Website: home-depot
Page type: payment
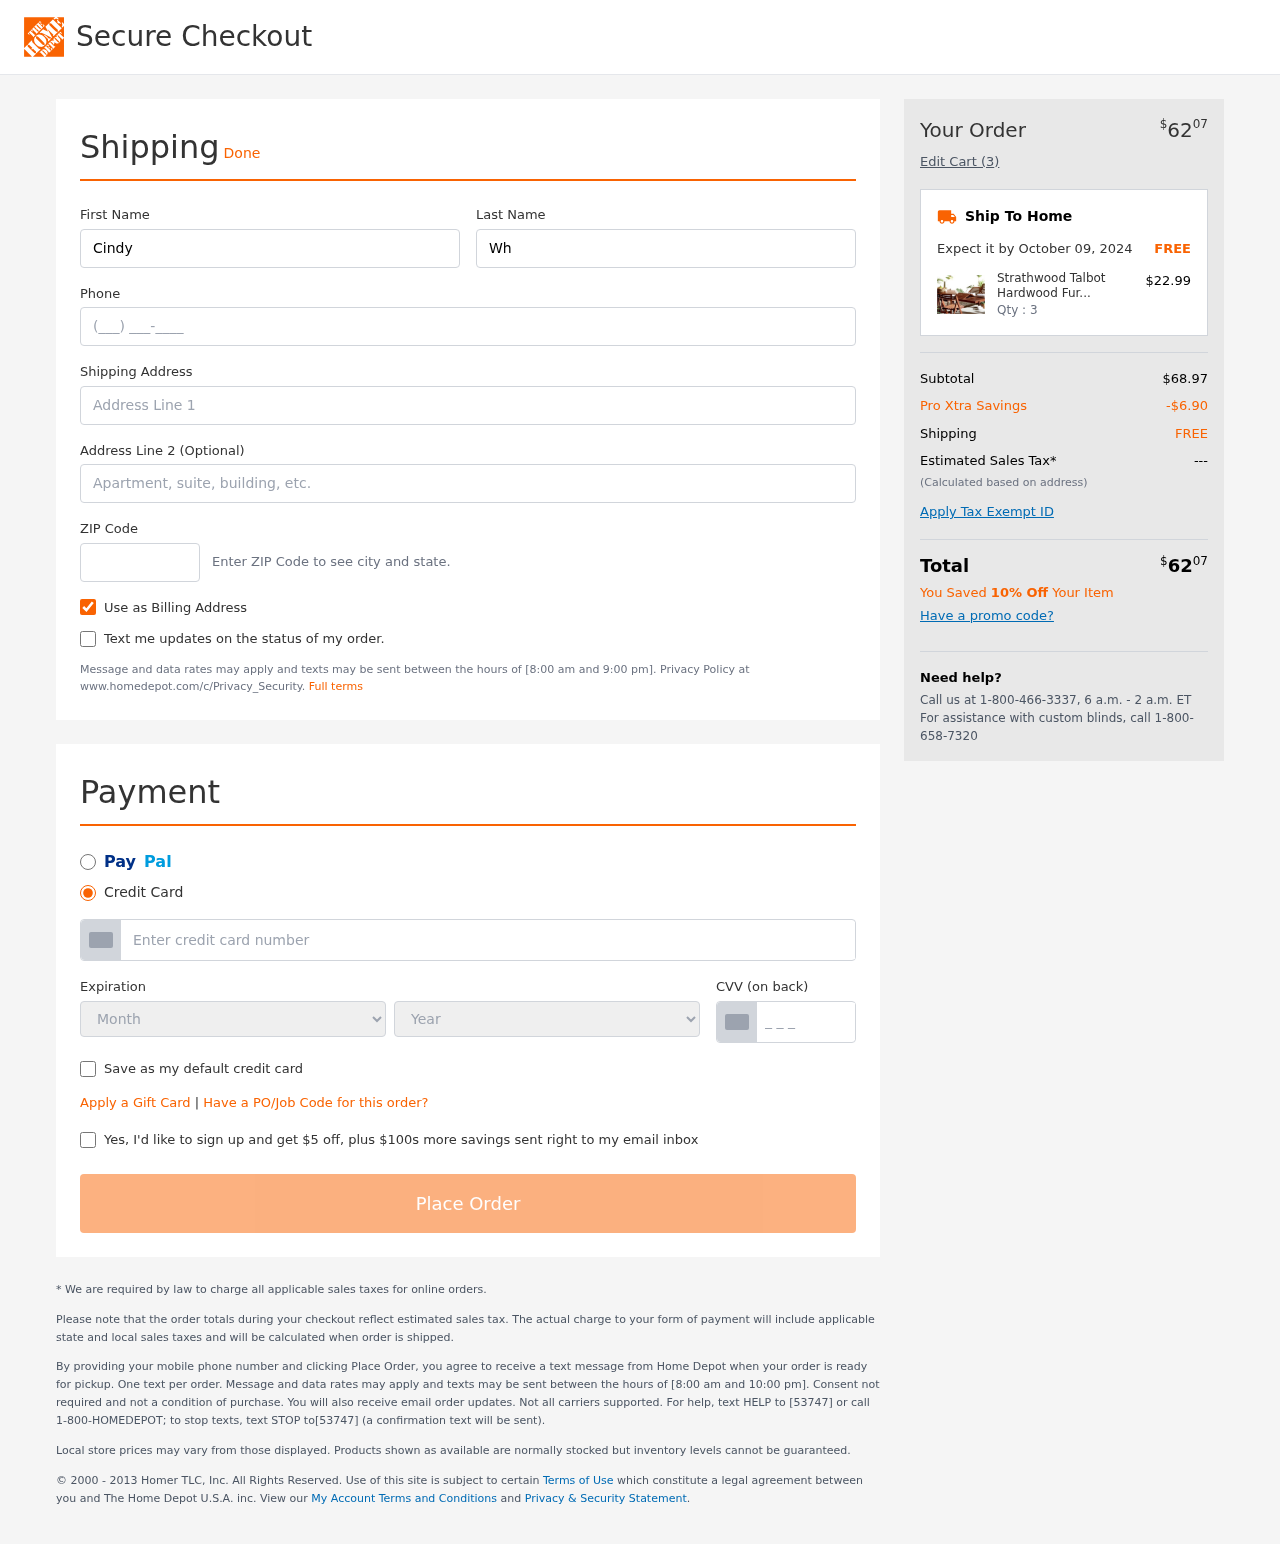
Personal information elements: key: PII_CARD_CVV
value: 471
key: PII_CARD_EXPIRY_MONTH
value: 01
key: PII_CARD_EXPIRY_YEAR
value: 27
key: PII_CARD_NUMBER
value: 4895 3263 8902 1998
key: PII_FIRSTNAME
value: Cindy
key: PII_LASTNAME
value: White
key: PII_PHONE
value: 6608134778
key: PII_POSTCODE
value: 01970
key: PII_STREET
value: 76576 Samantha Neck Suite 319
Product elements: key: PRODUCT1_NAME
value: Strathwood Talbot Hardwood Furniture Collection
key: PRODUCT1_PRICE
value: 22.99
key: PRODUCT1_QUANTITY
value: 3
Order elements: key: ORDER_TOTAL
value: $6207
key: ORDER_NUM_ITEMS
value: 3
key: ORDER_DELIVERY_DATE
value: October 09, 2024
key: ORDER_SUBTOTAL
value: $68.97
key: ORDER_DISCOUNT
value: -$6.90
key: ORDER_SHIPPING_COST
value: FREE